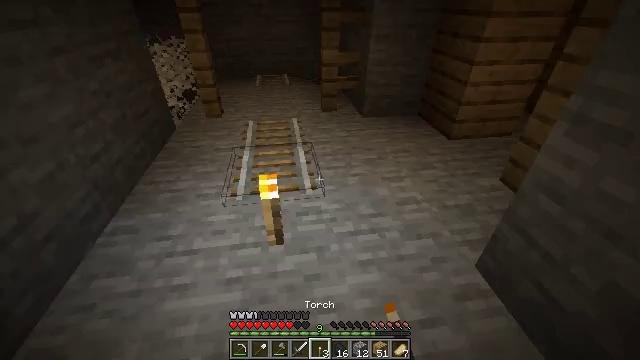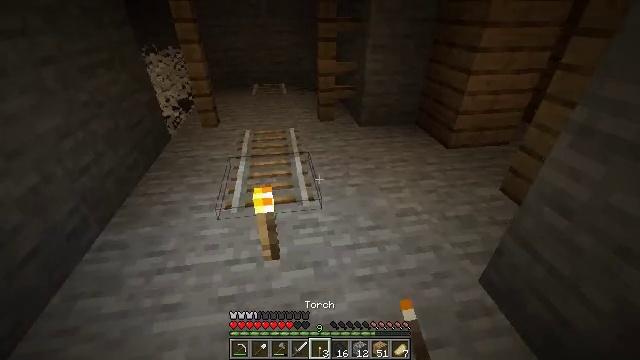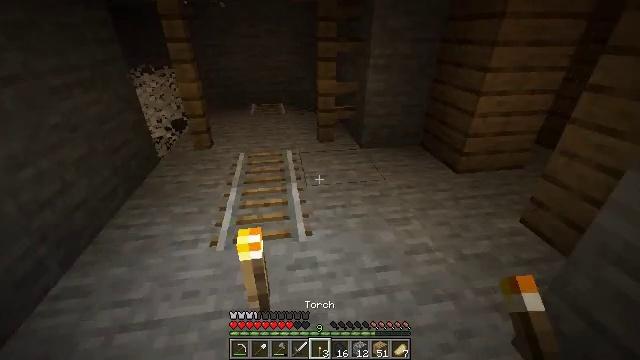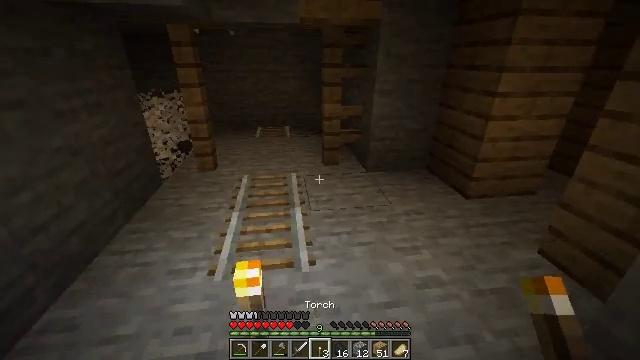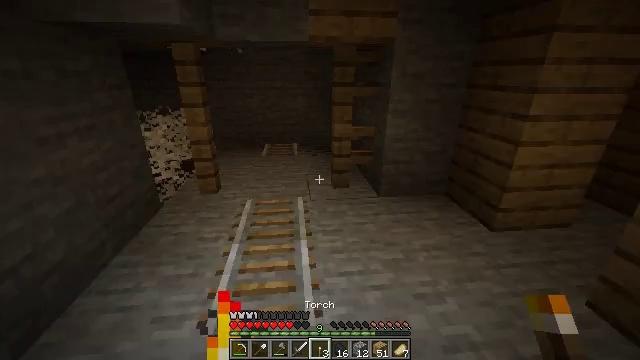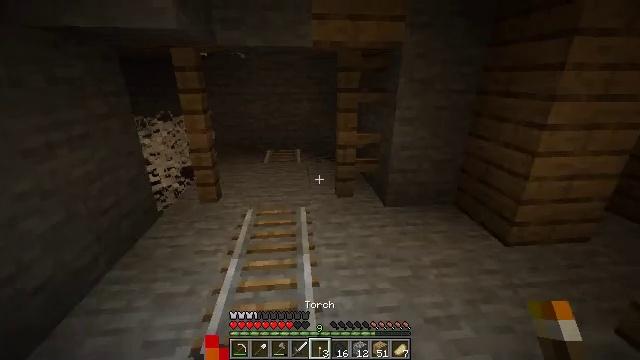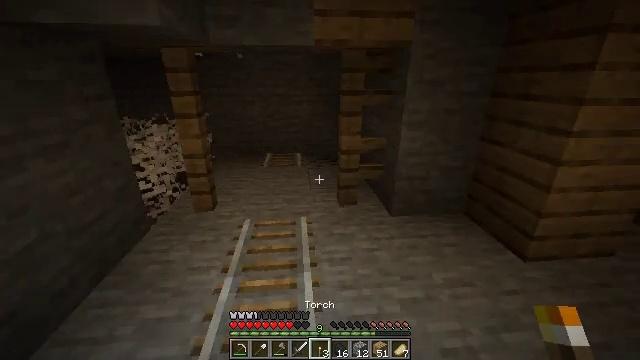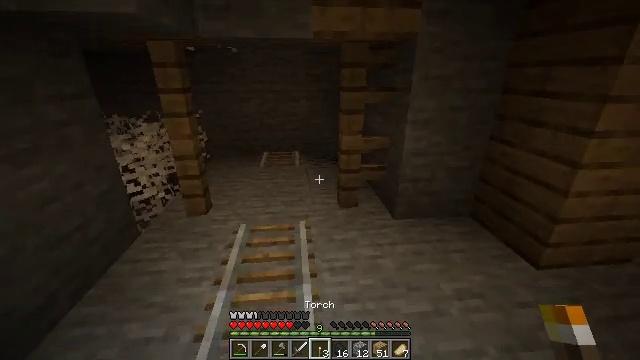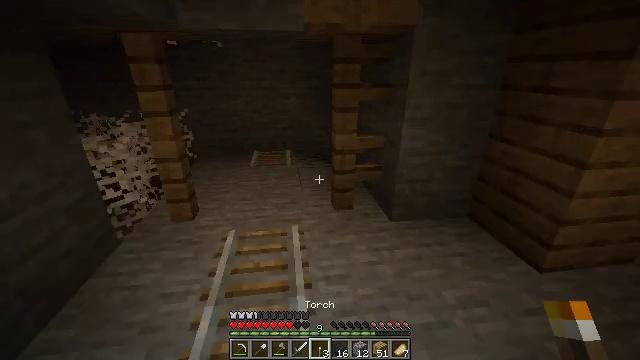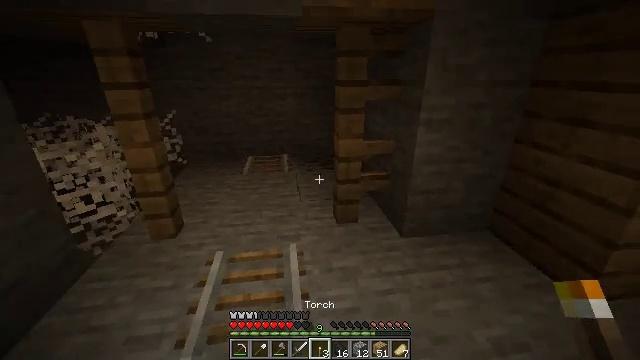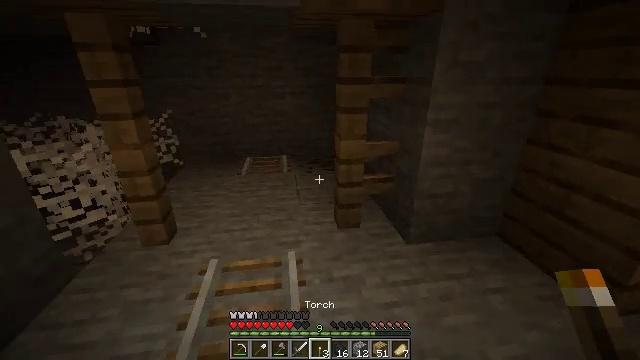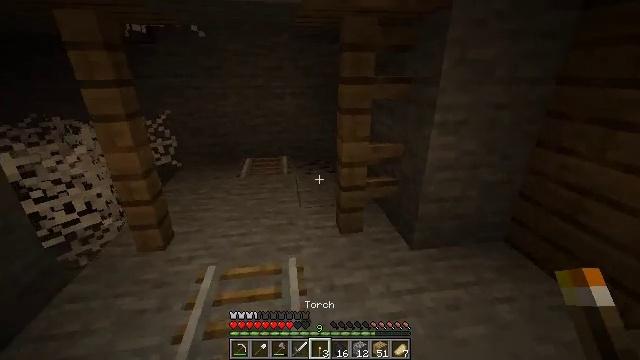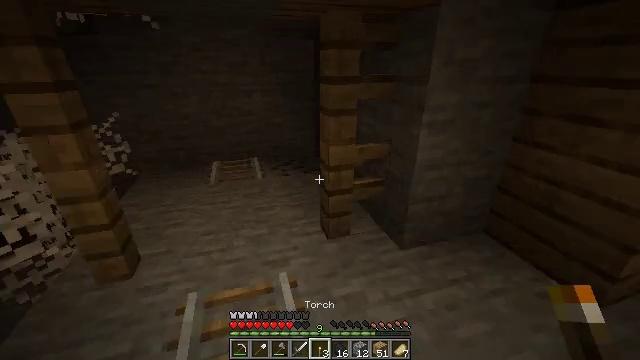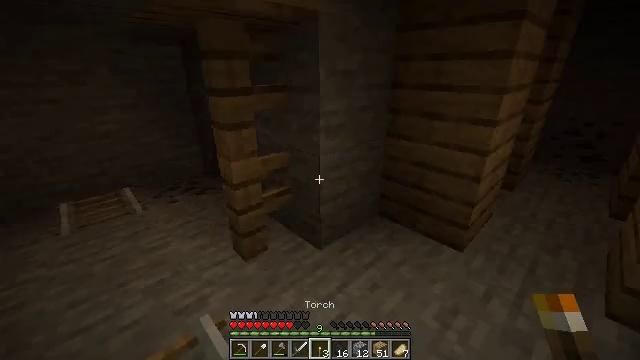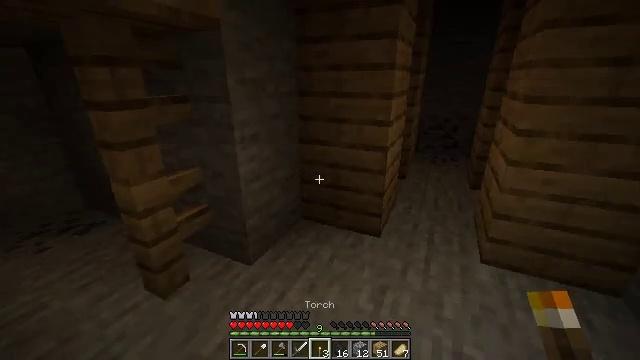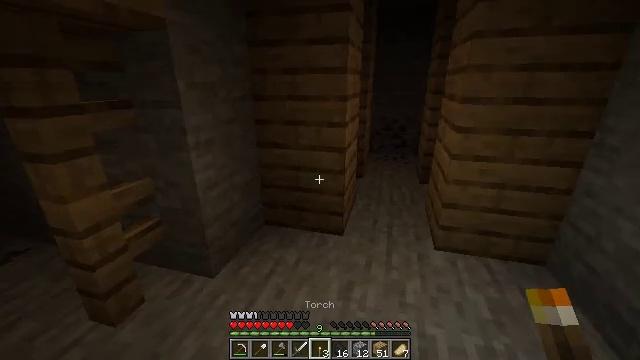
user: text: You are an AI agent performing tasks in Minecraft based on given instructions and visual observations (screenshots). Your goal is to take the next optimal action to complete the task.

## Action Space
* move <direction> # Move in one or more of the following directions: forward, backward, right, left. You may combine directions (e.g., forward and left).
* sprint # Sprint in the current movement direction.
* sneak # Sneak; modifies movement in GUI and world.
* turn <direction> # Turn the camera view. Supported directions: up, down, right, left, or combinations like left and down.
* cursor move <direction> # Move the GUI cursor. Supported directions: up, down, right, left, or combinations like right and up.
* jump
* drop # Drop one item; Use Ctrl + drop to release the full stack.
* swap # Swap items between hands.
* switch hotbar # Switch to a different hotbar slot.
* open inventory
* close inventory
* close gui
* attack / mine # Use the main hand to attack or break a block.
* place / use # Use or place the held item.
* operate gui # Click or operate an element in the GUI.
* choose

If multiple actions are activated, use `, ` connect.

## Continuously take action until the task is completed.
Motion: motion action
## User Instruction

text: Retrieve the torch.
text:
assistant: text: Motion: move forward, turn up
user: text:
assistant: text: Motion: move forward, turn up
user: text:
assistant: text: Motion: move forward, turn left and up
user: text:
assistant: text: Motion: move forward, turn left and up
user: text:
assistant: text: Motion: move forward
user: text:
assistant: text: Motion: move forward
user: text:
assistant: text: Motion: move forward
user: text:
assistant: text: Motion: move forward, turn right
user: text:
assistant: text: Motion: move forward
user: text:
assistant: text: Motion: move forward
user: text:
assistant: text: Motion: move left
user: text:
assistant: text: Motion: move left, turn right and down
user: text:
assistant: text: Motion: move left, turn right and up
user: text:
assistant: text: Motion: turn right and up
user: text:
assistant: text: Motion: turn right
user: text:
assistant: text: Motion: no_op
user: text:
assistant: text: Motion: move right
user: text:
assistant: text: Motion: move right
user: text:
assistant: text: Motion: move right
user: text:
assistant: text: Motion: move right
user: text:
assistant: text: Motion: move right
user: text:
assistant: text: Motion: move right, turn left
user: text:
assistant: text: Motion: move right, turn left and down
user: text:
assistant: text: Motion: move right, turn left and down
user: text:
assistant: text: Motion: move left, turn left
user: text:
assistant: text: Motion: move left, turn left and up
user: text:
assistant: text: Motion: move back and move left, turn left
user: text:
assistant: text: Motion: move back and move left, turn right and up
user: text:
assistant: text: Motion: move back and move left, turn right
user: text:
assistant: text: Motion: move back